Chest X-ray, PA view. Patient: 58 years old, sex F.
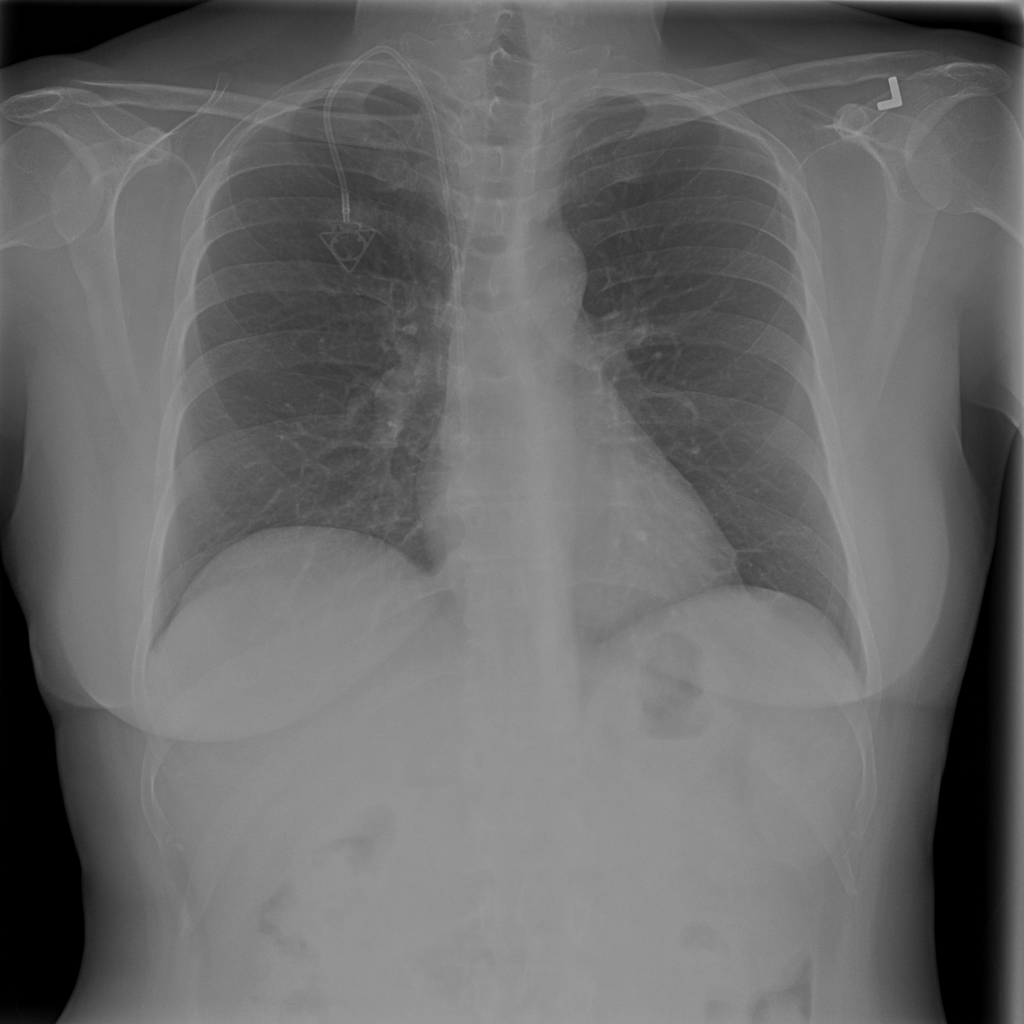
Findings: No Finding